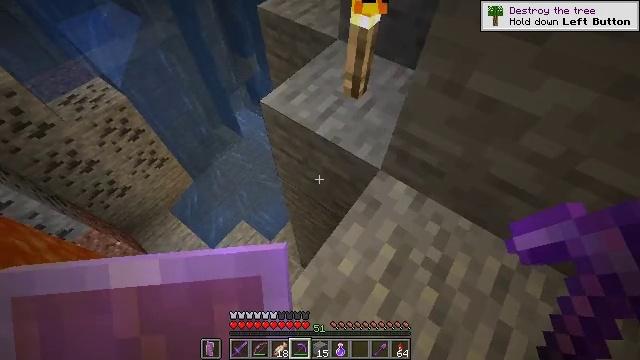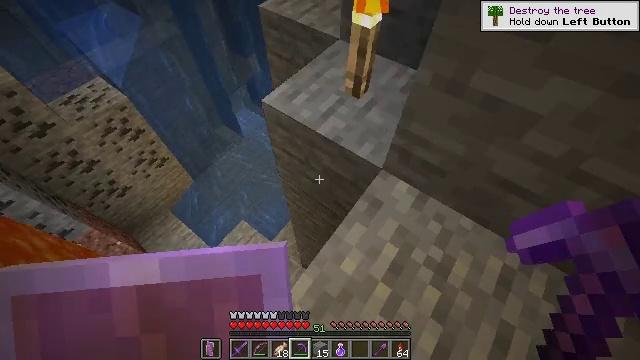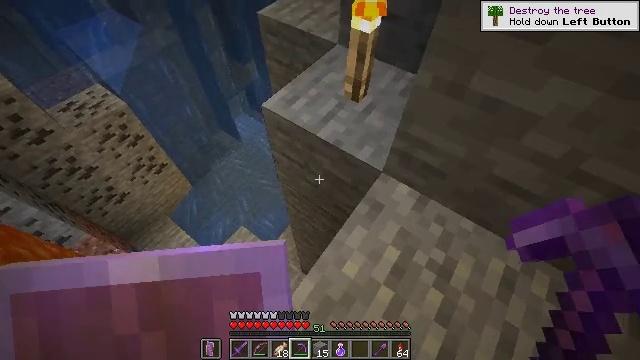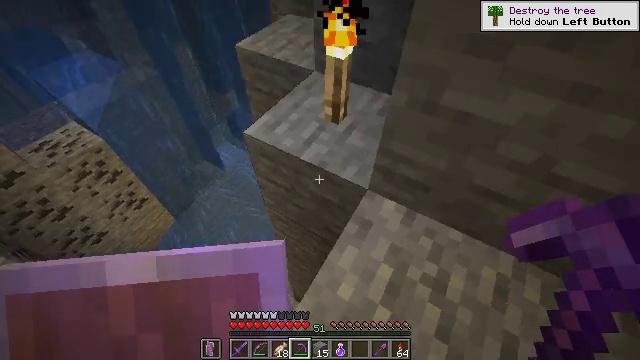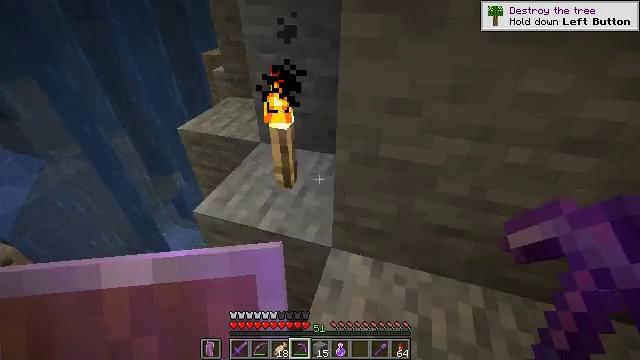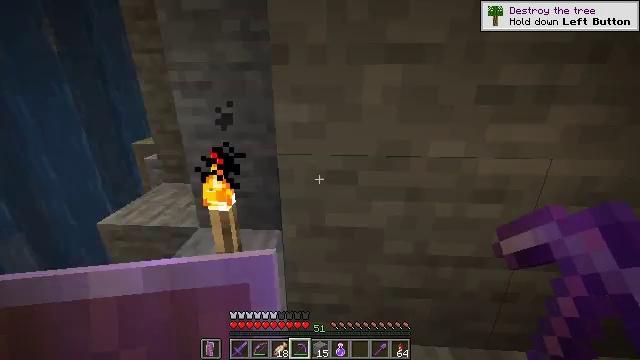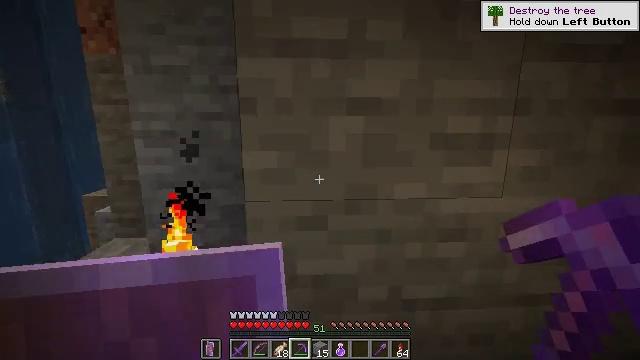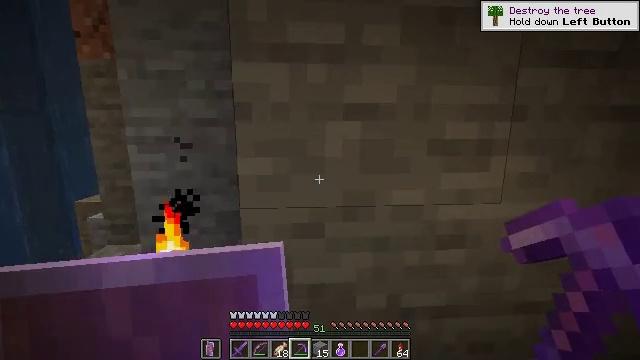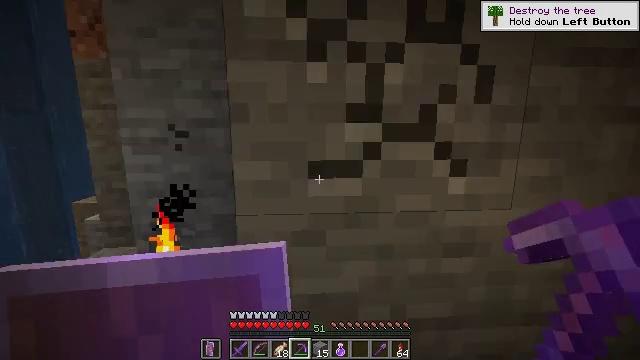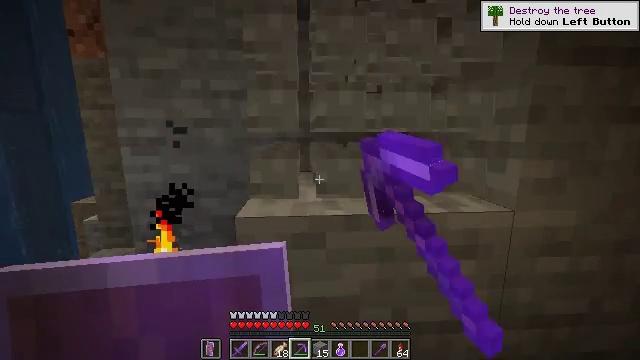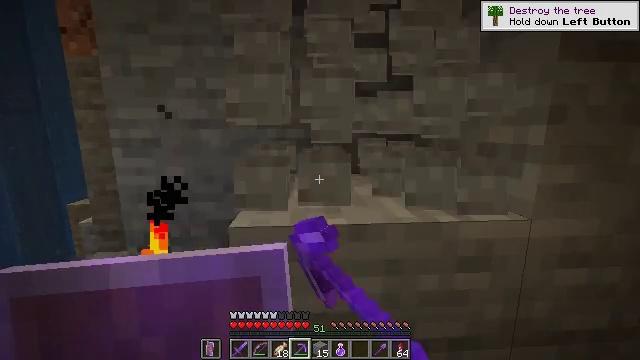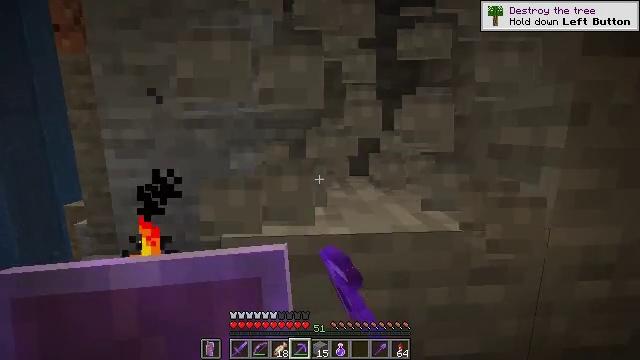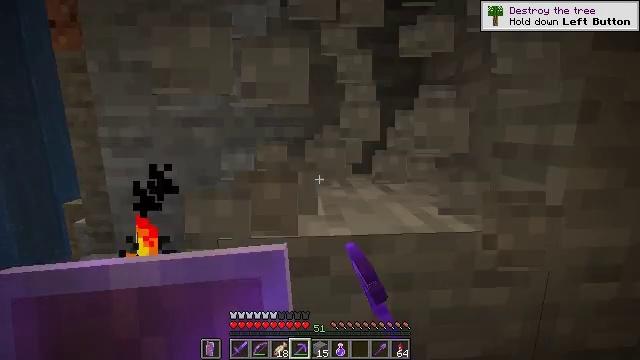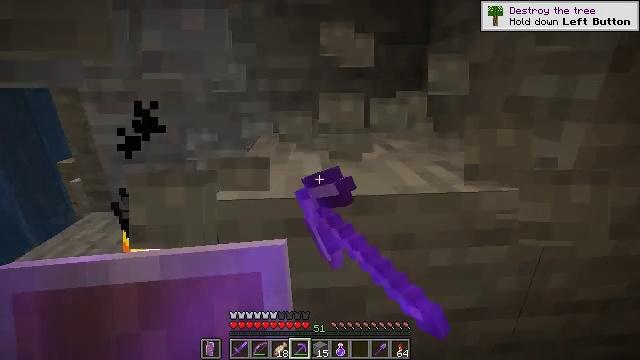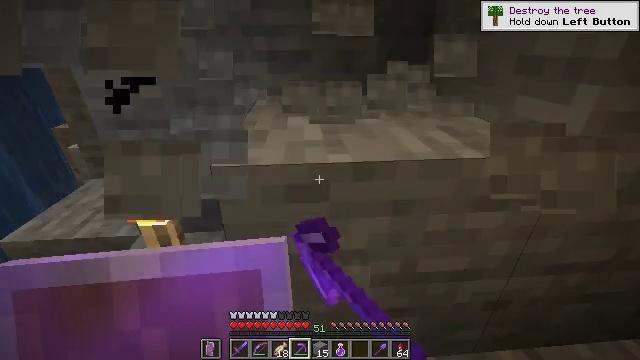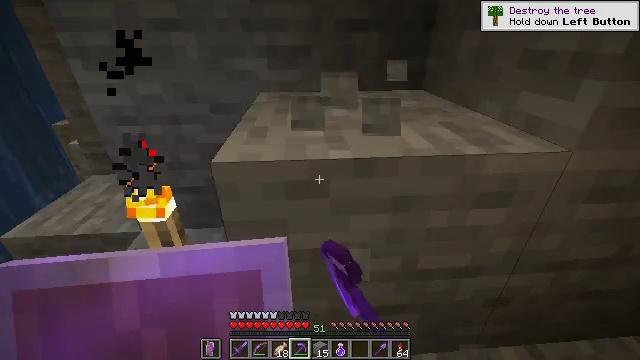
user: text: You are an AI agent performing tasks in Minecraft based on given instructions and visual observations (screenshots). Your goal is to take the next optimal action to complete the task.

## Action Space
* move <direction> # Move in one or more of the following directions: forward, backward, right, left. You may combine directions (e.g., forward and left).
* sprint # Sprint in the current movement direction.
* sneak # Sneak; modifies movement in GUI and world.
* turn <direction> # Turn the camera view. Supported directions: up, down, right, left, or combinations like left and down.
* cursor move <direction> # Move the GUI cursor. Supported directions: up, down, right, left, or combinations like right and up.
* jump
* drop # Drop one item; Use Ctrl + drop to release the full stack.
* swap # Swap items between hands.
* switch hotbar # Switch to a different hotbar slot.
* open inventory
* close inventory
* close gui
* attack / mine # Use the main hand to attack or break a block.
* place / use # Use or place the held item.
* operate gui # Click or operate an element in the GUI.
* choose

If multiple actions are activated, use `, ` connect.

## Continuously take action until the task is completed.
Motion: motion action
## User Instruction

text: Harvest stone in the caves.
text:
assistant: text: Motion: sneak
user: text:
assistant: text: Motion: sneak, turn up
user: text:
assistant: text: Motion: sneak, turn right and up
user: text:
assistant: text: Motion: sneak, turn right and up
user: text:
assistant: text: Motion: sneak, turn right and up
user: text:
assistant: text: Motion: sneak, turn right and up
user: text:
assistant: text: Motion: move forward, sneak, turn up
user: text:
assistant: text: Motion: move forward, sneak, attack / mine
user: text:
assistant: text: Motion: move forward, sneak, attack / mine
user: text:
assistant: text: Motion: move forward, sneak, attack / mine
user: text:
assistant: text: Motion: move forward, sneak, attack / mine
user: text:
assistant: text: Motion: sneak, attack / mine
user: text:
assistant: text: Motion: sneak, turn down, attack / mine
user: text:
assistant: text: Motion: sneak, turn down, attack / mine
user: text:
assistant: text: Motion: sneak, attack / mine
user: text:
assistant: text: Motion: sneak, attack / mine
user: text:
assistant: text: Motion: sneak, attack / mine
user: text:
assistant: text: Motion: sneak, attack / mine
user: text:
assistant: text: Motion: sneak, attack / mine
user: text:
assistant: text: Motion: move forward, sneak, turn left and up, attack / mine
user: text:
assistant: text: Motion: move forward, sneak, turn left and up, attack / mine
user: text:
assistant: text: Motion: move forward, sneak, turn left and up, attack / mine
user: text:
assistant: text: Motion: move forward, sneak, turn left and up, attack / mine
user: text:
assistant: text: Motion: move forward, sneak, turn left and up, attack / mine
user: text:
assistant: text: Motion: move forward, sneak, attack / mine
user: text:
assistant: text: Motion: move forward, sneak, turn left and up, attack / mine
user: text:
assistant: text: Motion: sneak, turn left, attack / mine
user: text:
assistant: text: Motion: sneak, turn left, attack / mine
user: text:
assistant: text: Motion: sneak, turn left, attack / mine
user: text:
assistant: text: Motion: sneak, turn left and down, attack / mine